Interaction volume radius: 5 \u00c5
Interaction volume height: 30 \u00c5
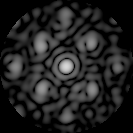
Disorder parameter: 0.4666